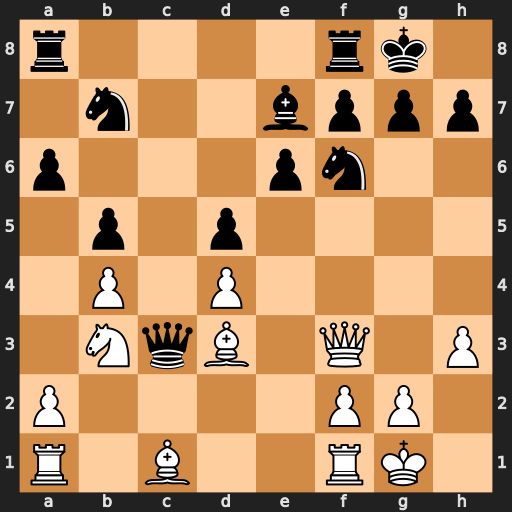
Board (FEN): r4rk1/1n2bppp/p3pn2/1p1p4/1P1P4/1NqB1Q1P/P4PP1/R1B2RK1
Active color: w
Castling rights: -
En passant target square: -
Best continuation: Bxh7+ Kxh7 Qxc3